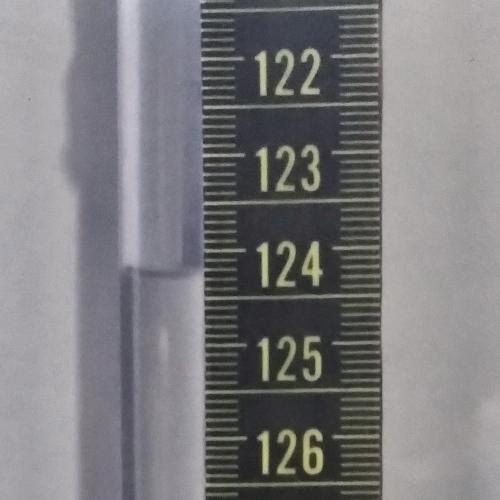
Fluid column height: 124.2 cm